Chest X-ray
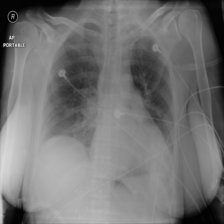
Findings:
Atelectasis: negative
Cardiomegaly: negative
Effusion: negative
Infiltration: positive
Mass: negative
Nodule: negative
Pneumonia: negative
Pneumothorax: negative
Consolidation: positive
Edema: negative
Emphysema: negative
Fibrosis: negative
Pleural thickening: negative
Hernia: negative